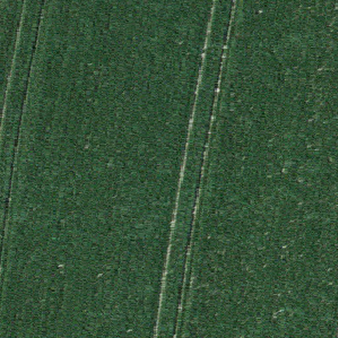
Label: other